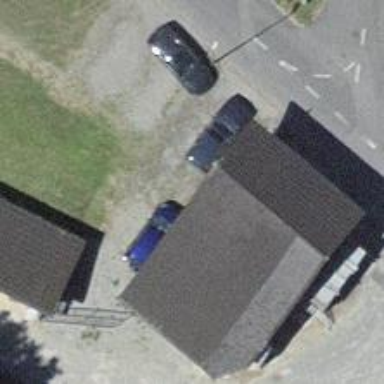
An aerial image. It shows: Shed building.